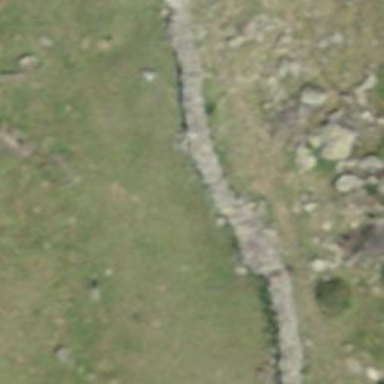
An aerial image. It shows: Wall made of dry stone.